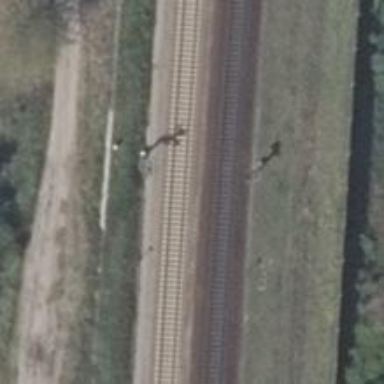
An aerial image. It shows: Railway signal.